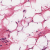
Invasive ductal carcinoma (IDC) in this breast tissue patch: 0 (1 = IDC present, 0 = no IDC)